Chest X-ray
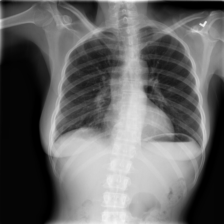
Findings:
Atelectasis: negative
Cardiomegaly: negative
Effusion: negative
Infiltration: positive
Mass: negative
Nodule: positive
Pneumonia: negative
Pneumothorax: negative
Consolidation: negative
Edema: negative
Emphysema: negative
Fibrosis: negative
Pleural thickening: negative
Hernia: negative